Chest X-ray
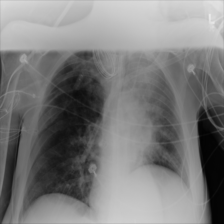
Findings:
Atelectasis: positive
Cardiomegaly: negative
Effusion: negative
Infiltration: negative
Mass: negative
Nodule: negative
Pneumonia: negative
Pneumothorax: negative
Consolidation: negative
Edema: negative
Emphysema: negative
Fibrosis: negative
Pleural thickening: negative
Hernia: negative